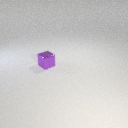
small purple metal cube